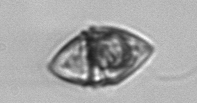
Label: Gyrodinium